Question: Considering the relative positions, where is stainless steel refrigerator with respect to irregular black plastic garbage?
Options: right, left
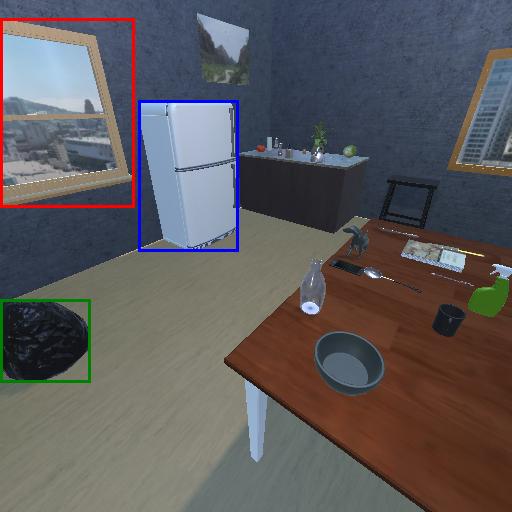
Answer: right